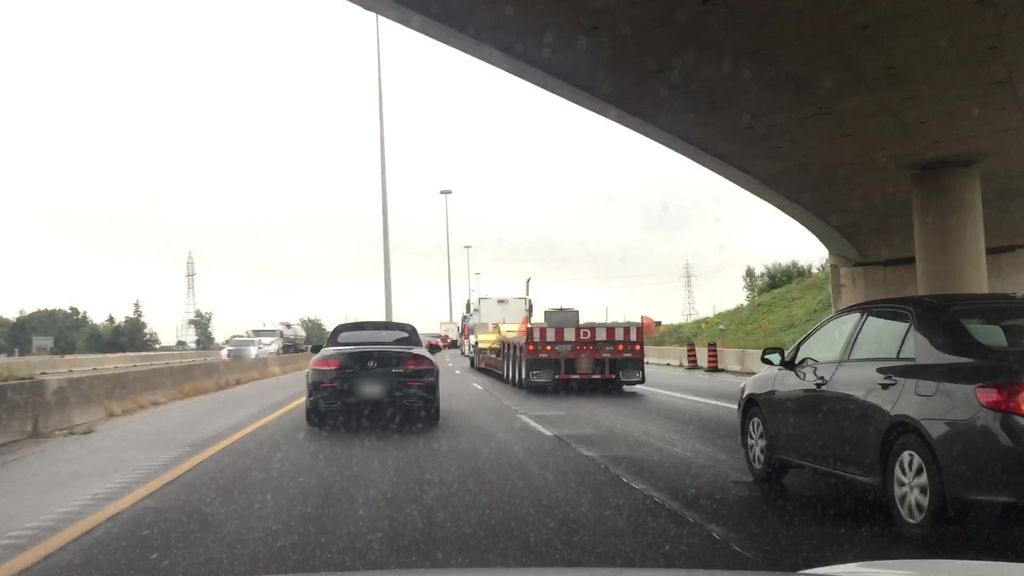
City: kitchener-waterloo